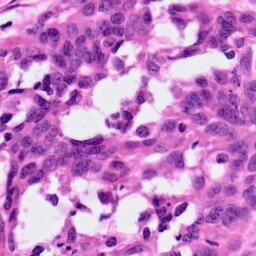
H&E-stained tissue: Ovarian